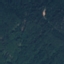
Label: Forest